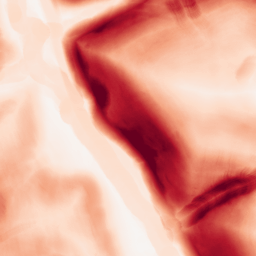
Category: morphological
Decomposition family: morphological_gradient
Decomposition parameters: size: 10
shape: disk
Upsampling method: bspline
Upsampling parameters: scale: 2
Upsampling scale: 2